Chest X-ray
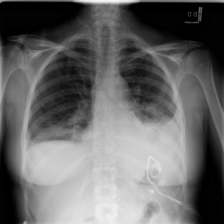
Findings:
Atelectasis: negative
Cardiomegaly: negative
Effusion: positive
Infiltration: positive
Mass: negative
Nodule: negative
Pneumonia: negative
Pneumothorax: negative
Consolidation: negative
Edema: negative
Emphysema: negative
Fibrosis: negative
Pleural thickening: negative
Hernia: negative